Question: I'm using this <URL>. In chrome when I click the image it doesn't produce a dotted line but when I click the image in firefox a dotted line appears.
.
How can I remove the dotted line?
I've tried:
'''
#myButton:focus {
outline: 0;
}
#myButton:active {
outline: none;
border: none;
}
'''
But that didn't work.
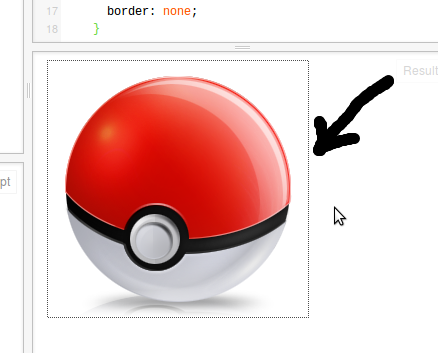
Answer: Try this:
'''
button::-moz-focus-inner {
border:0;
}
'''
'button' can be replaced with whatever selector for which you want to disable the behavior.
It also works without a selector by just using '::-moz-focus-inner'.
<URL>